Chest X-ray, PA view. Patient: 64 years old, sex M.
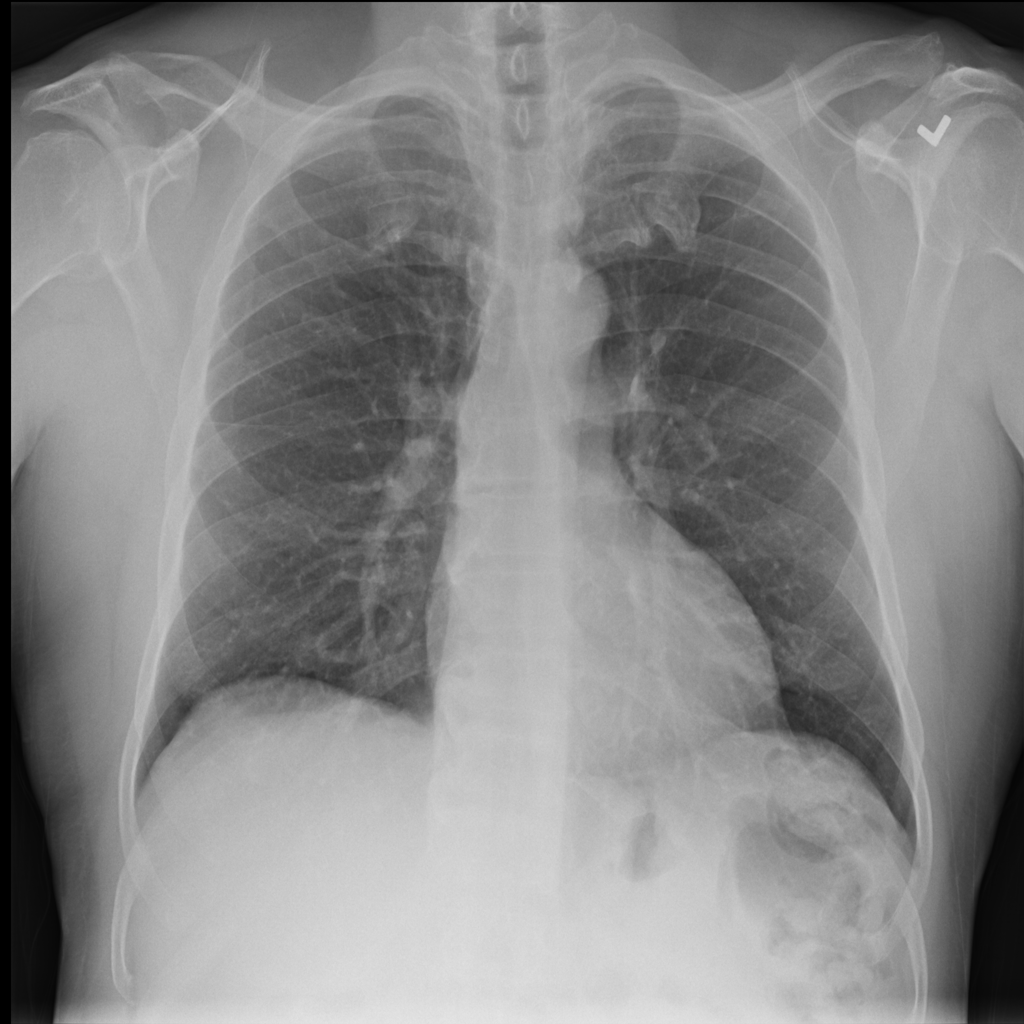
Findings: No Finding